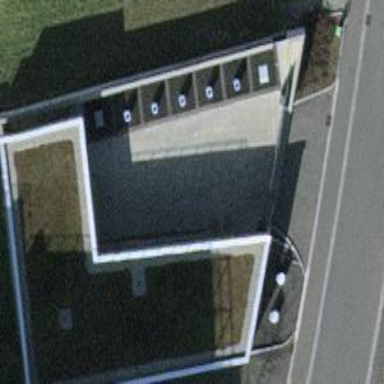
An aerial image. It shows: Recycling container at amenity designated for recycling.